Question: My problem is when I tried to run it and try to change tab in browser and back again the percent is more than '100%' as final result. But if i dont change tab while the progress is running it works perfect.

'''
<div class="container">
<div class="progress progress-striped active">
<div class="bar" style="width: 0%;"></div>
</div>
</div>
'''
'''
@import url('//netdna.bootstrapcdn.com/bootstrap/2.3.2/css/bootstrap.min.css');
.container {
margin-top: 30px;
width: 400px;
}
'''
'''
var progress = setInterval(function () {
var $bar = $('.bar');
if ($bar.width() >= 400) {
clearInterval(progress);
$('.progress').removeClass('active');
} else {
$bar.width($bar.width() + 40);
}
$bar.text($bar.width() / 4 + "%");
}, 800);
'''
Fiddle: <URL>
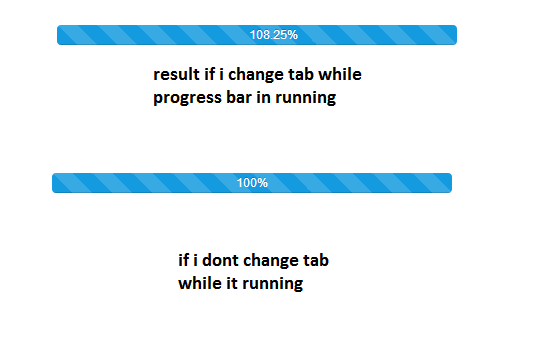
Answer: just set to it a limit, this will work :
replace this row :
'''
$bar.text($bar.width() / 4 + "%");
'''
with this row :
'''
$bar.text(Math.min($bar.width() / 4,100)+"%");
'''